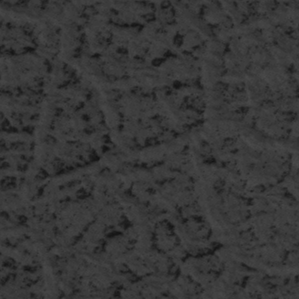
Label: frost